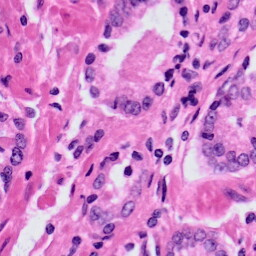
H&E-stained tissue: Prostate